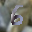
Label: 6